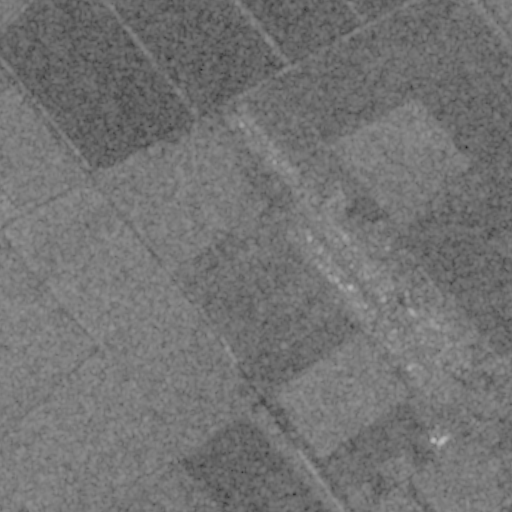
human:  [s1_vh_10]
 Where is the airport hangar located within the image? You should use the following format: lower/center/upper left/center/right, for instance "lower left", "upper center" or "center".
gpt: The airport hangar is located in the center right of the image.
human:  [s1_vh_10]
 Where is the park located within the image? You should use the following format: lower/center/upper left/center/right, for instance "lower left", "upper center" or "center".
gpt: The park is located in the center right of the image.
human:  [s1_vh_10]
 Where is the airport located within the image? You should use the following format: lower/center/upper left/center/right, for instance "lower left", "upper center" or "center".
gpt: There is no airport in the image.

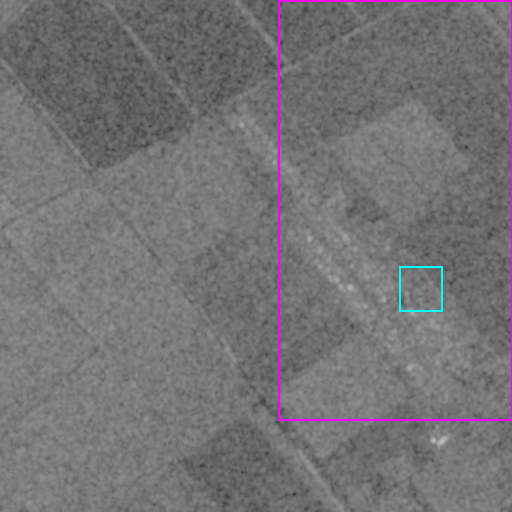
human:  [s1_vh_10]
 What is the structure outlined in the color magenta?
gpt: The structure outlined in magenta is a crop field.
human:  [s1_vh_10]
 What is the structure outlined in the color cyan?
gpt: The structure outlined in cyan is a park.
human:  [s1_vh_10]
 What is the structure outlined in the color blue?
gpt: There is no blue outline.